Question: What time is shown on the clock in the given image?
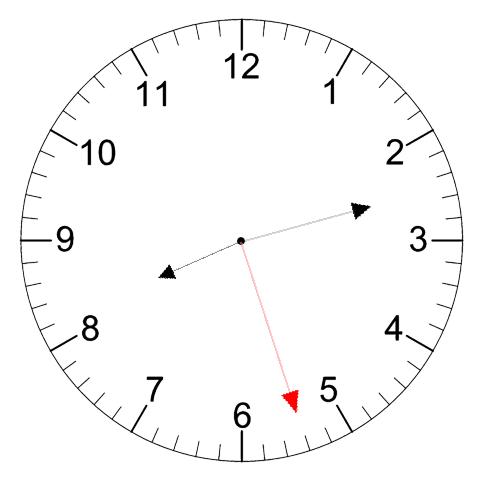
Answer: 08:12:27